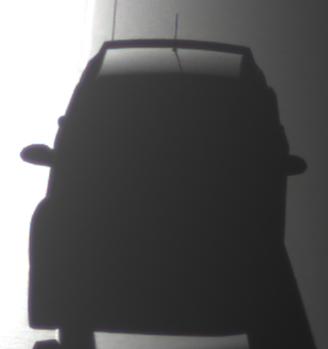
Make: Dodge
Model: Caliber 1.8
Detailed model: Caliber
Model produced from: 2006/06
Model produced until: 2009/03
Doors: 5
Color: gray
Road condition: wet road
Daytime: sunrise or sunset
Contrast: high contrast